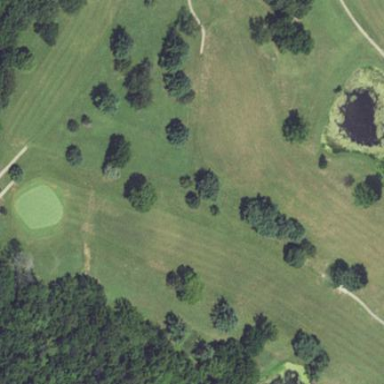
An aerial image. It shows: Golf fairway in the image.